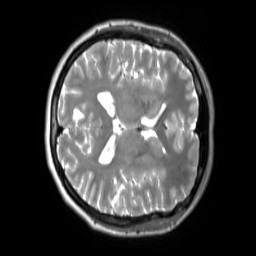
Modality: T2w
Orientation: axial
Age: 42
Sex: female
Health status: ill
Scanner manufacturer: siemens
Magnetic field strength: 3 T
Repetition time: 2.8 s
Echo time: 0.326 s